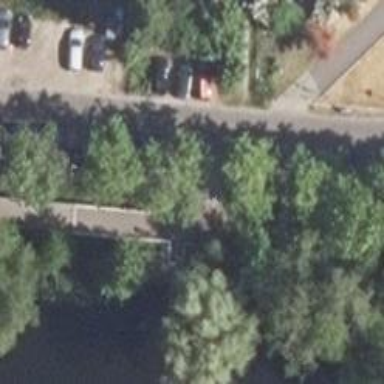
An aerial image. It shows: Asphalt path.